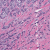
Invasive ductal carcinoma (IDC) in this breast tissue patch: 1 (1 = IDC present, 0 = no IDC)